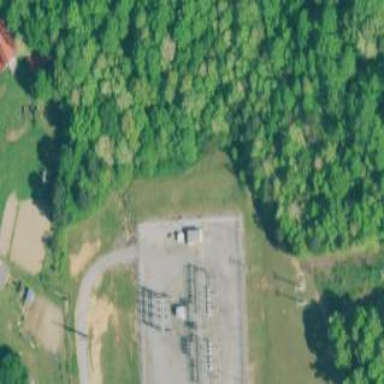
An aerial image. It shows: Distribution power substation secured by fence.